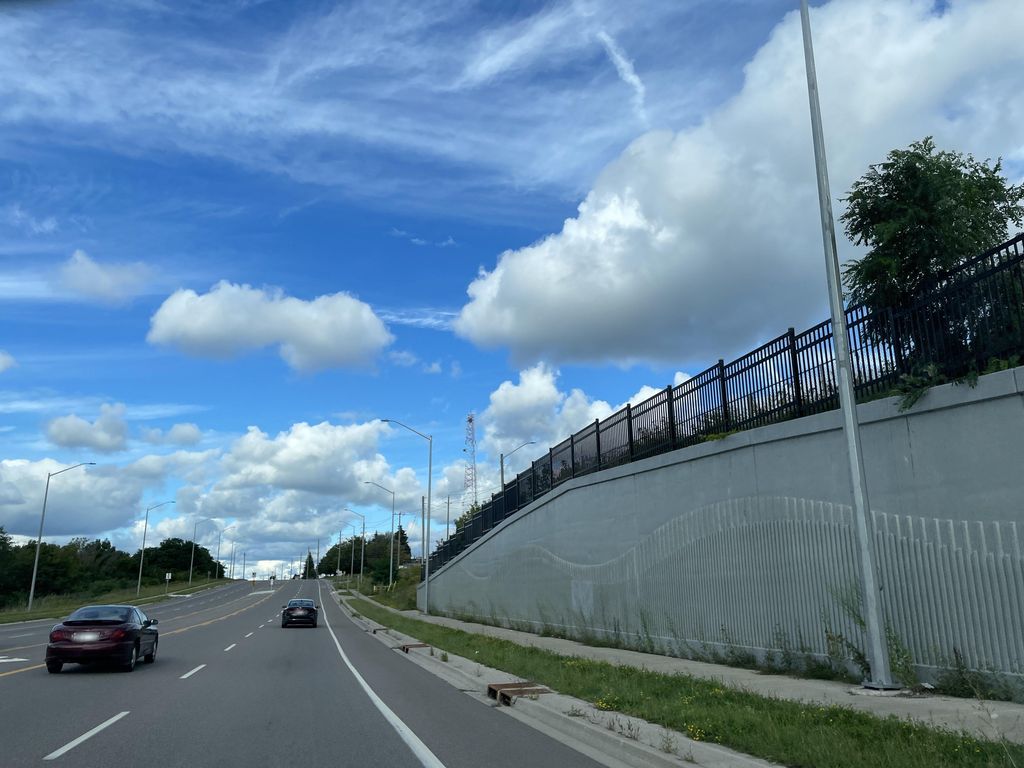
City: kitchener-waterloo